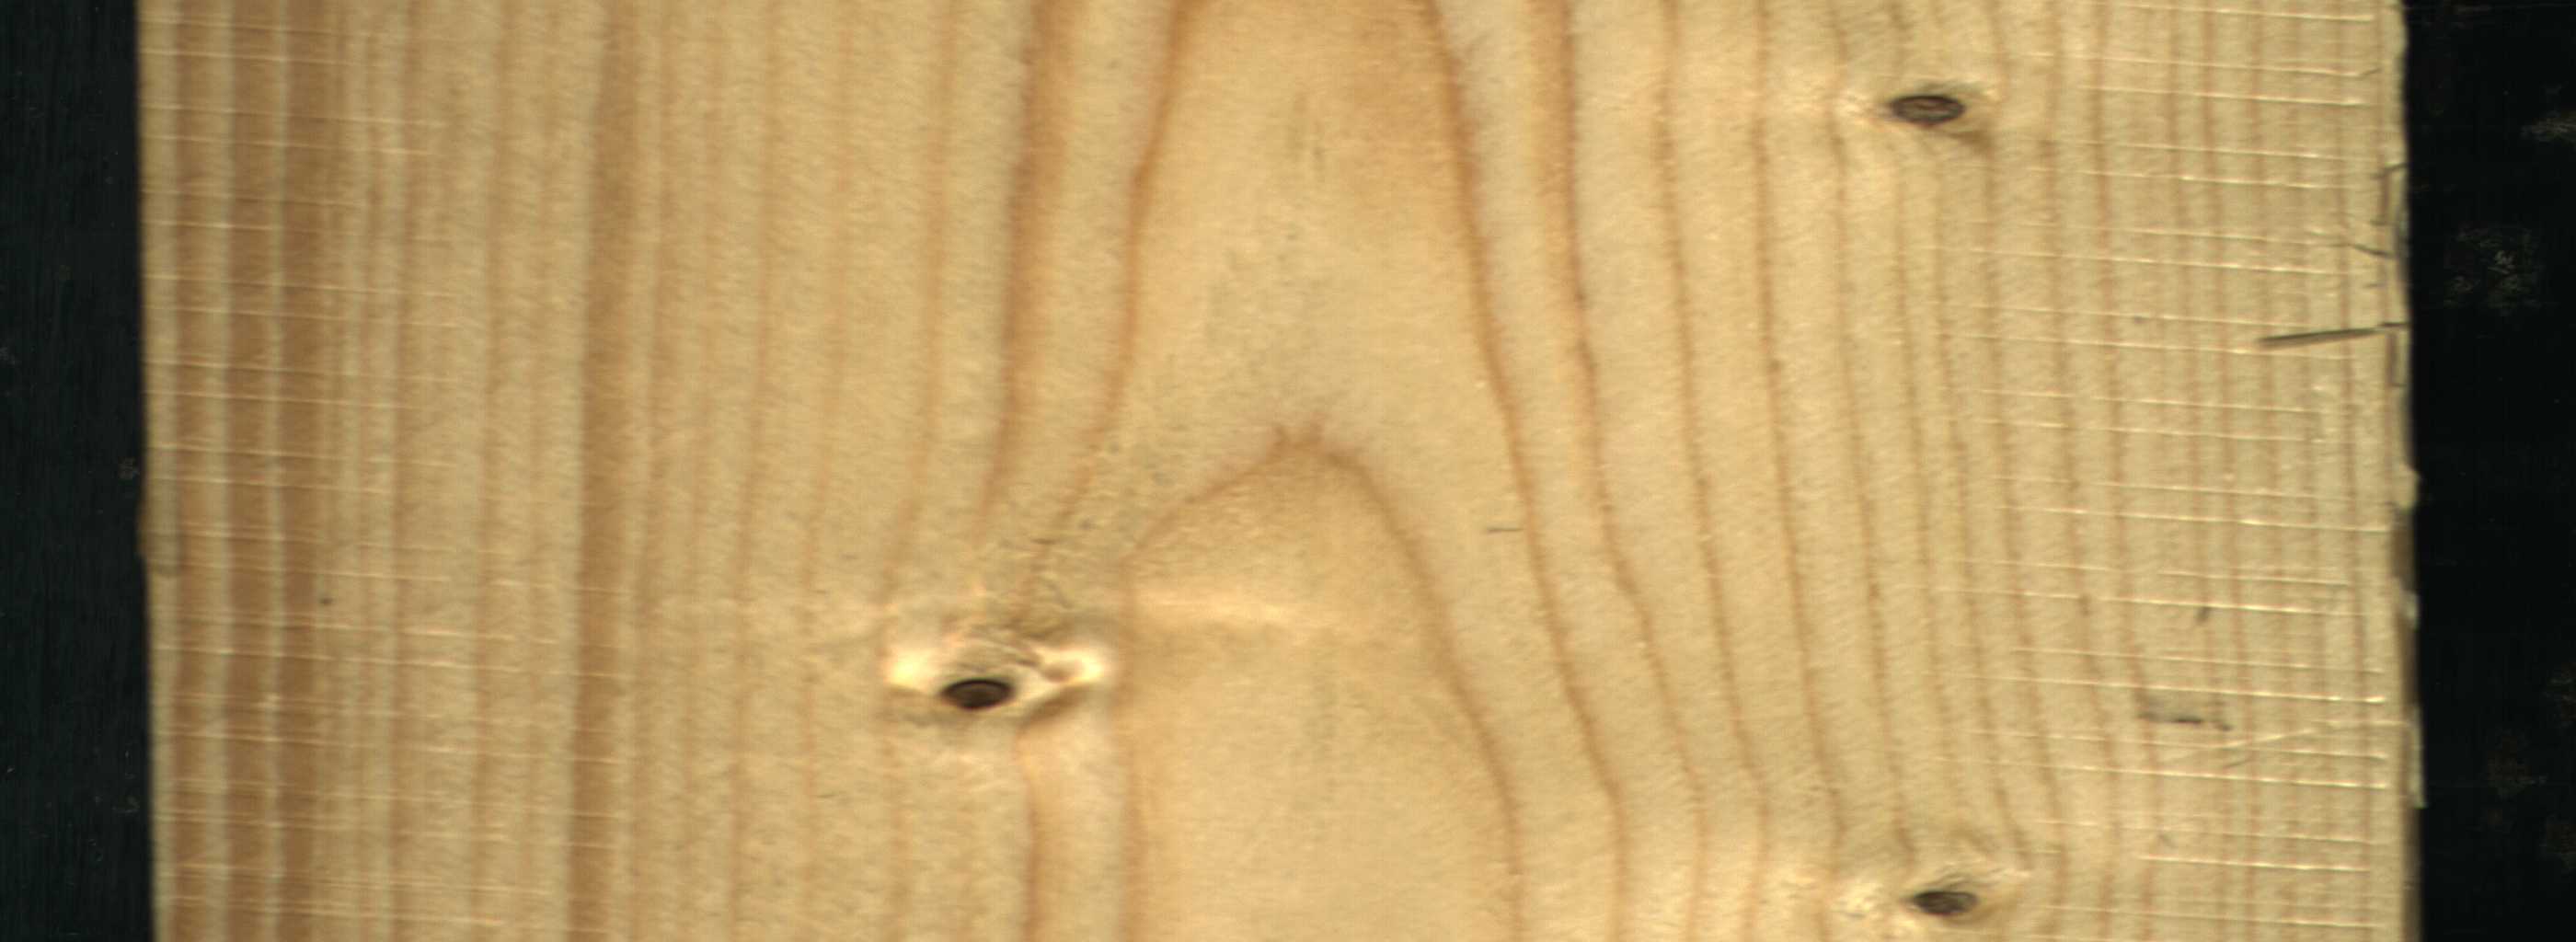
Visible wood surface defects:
Dead_Knot
Dead_Knot
Dead_Knot